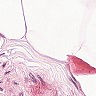
Metastatic tissue present: no